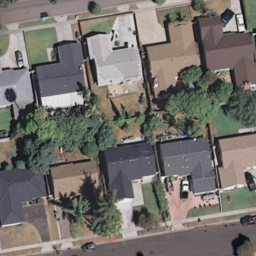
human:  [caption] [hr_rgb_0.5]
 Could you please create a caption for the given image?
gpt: It is a medium residential area .

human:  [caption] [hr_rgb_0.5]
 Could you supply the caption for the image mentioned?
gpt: Many houses with plants surrounded in the medium residential area .

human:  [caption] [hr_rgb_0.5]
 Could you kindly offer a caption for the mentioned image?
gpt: A medium residential area with a road beside .

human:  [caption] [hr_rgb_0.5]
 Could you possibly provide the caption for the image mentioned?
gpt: A medium residential area with houses and trees .

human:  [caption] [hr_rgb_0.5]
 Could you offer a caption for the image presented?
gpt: This is a medium residential area with a road beside .